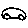
Label: car